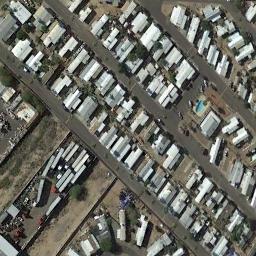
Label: mobile_home_park